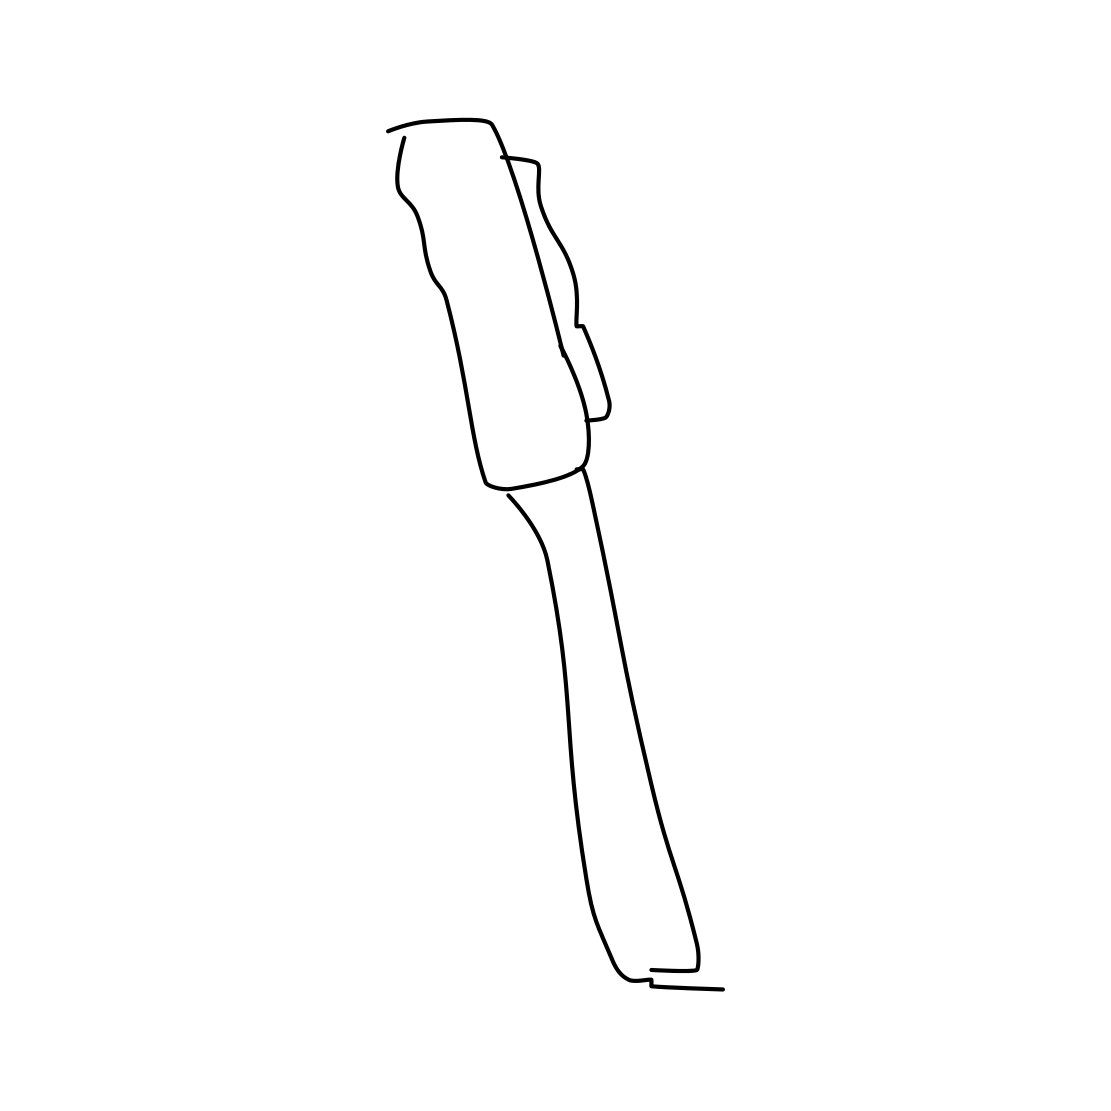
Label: pen